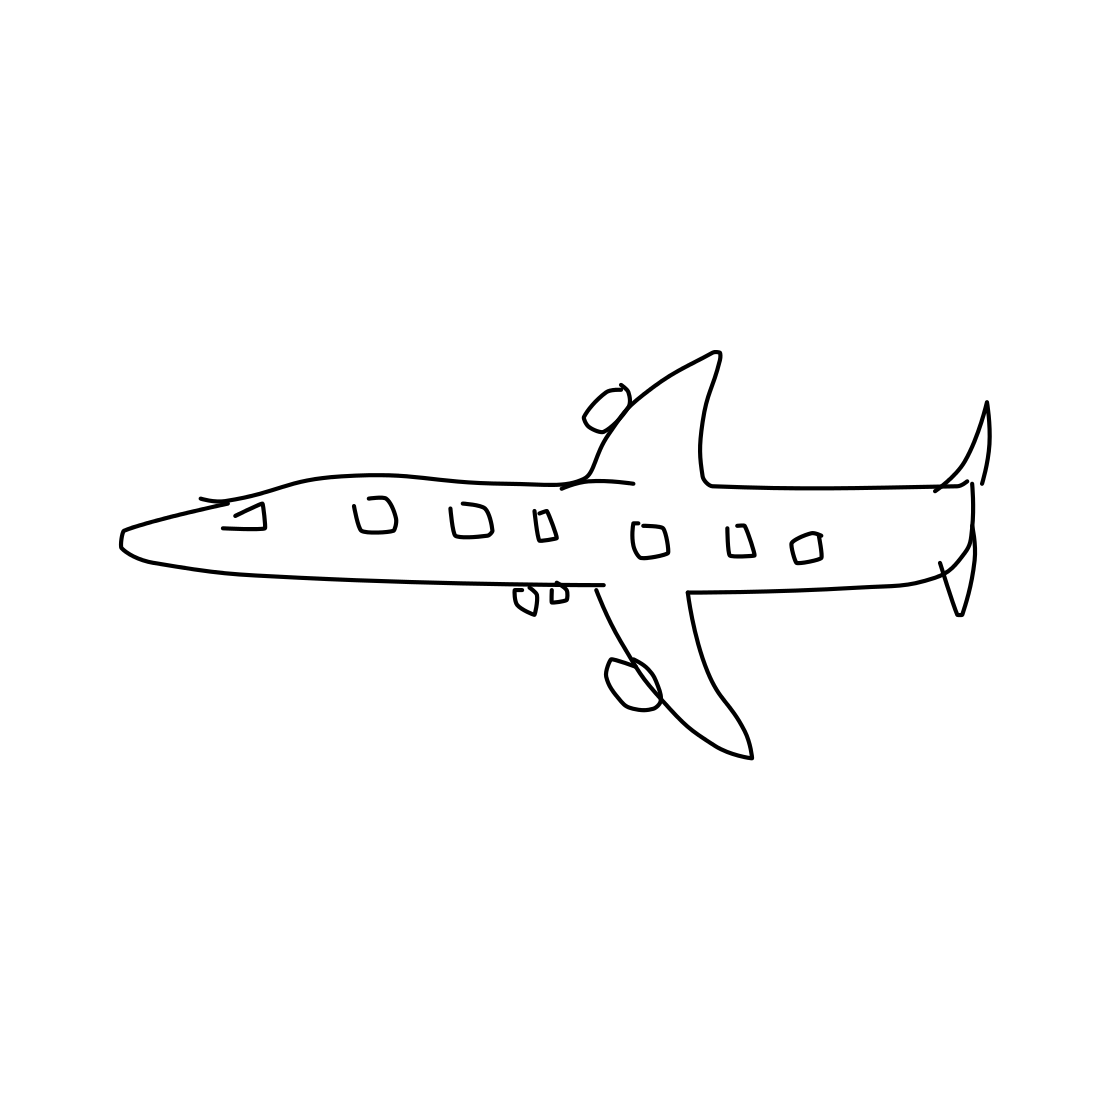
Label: airplane